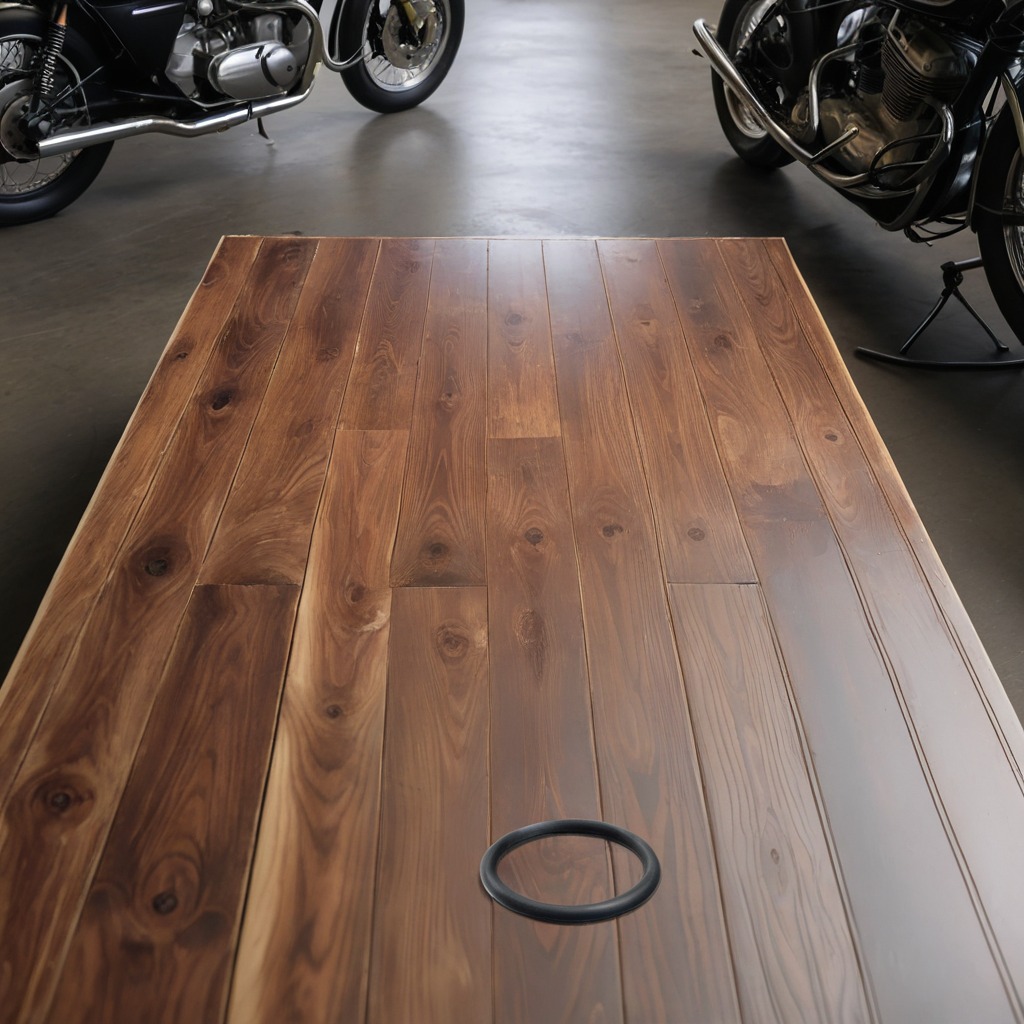
A rubber O-ring lying on the wooden table.